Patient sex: F
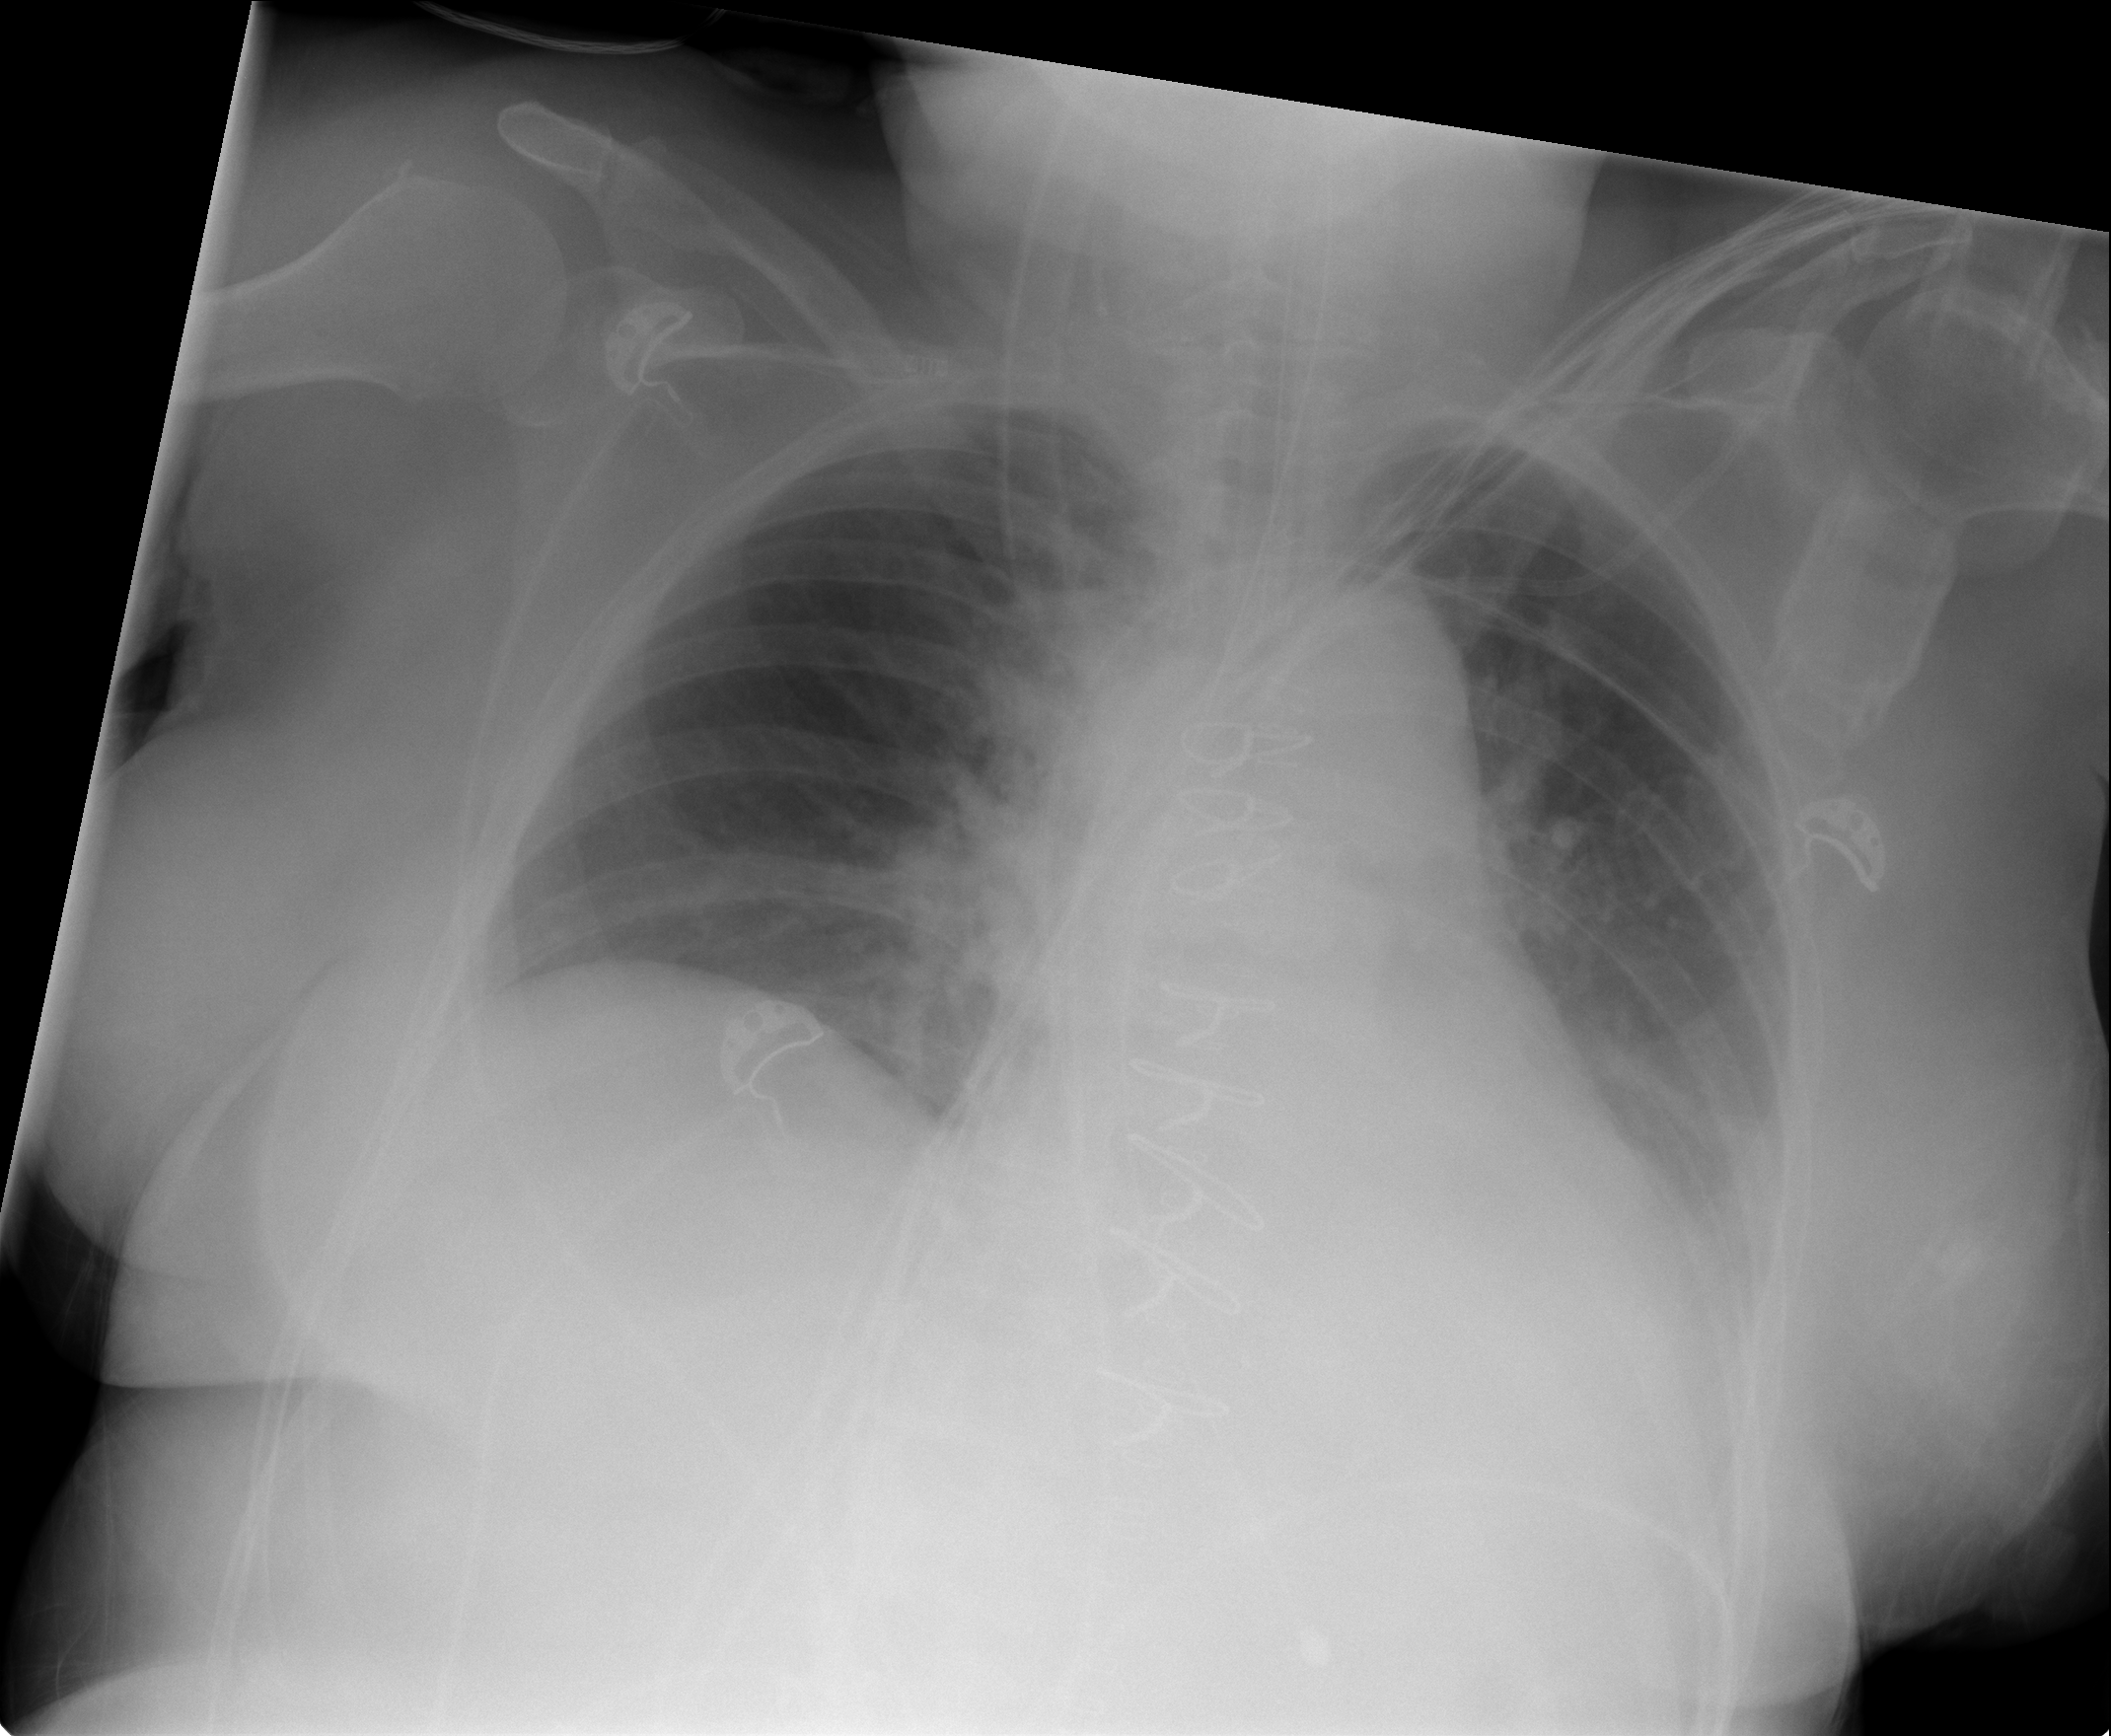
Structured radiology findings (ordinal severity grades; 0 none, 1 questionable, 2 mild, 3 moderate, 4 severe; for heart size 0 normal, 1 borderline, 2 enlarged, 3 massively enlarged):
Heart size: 1
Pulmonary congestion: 0
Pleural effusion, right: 0
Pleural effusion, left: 0
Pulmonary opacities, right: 0
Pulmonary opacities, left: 0
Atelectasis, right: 0
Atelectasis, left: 2